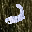
Label: 2